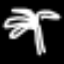
Label: palm tree